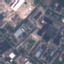
Land use / land cover: Industrial